Question: I'm trying to understand the following behaviour:
If I have the following data:
| A | B |
| - | - |
| a | 1 |
| b | 2 |
| c | 3 |
If I use '=INDEX($A$1:$B$3,,)'
It will correctly show the whole range.
If I use '=INDEX($A$1:$B$3,1,)'
It will correctly show the data for the first row for both columns.
If I use '=INDEX($A$1:$B$3,SEQUENCE(2),)'
I expect it to show the data for the first two rows for both columns. Instead it shows the data of the first two rows, not showing data for the second column.
How come INDEX loses the column reference here?

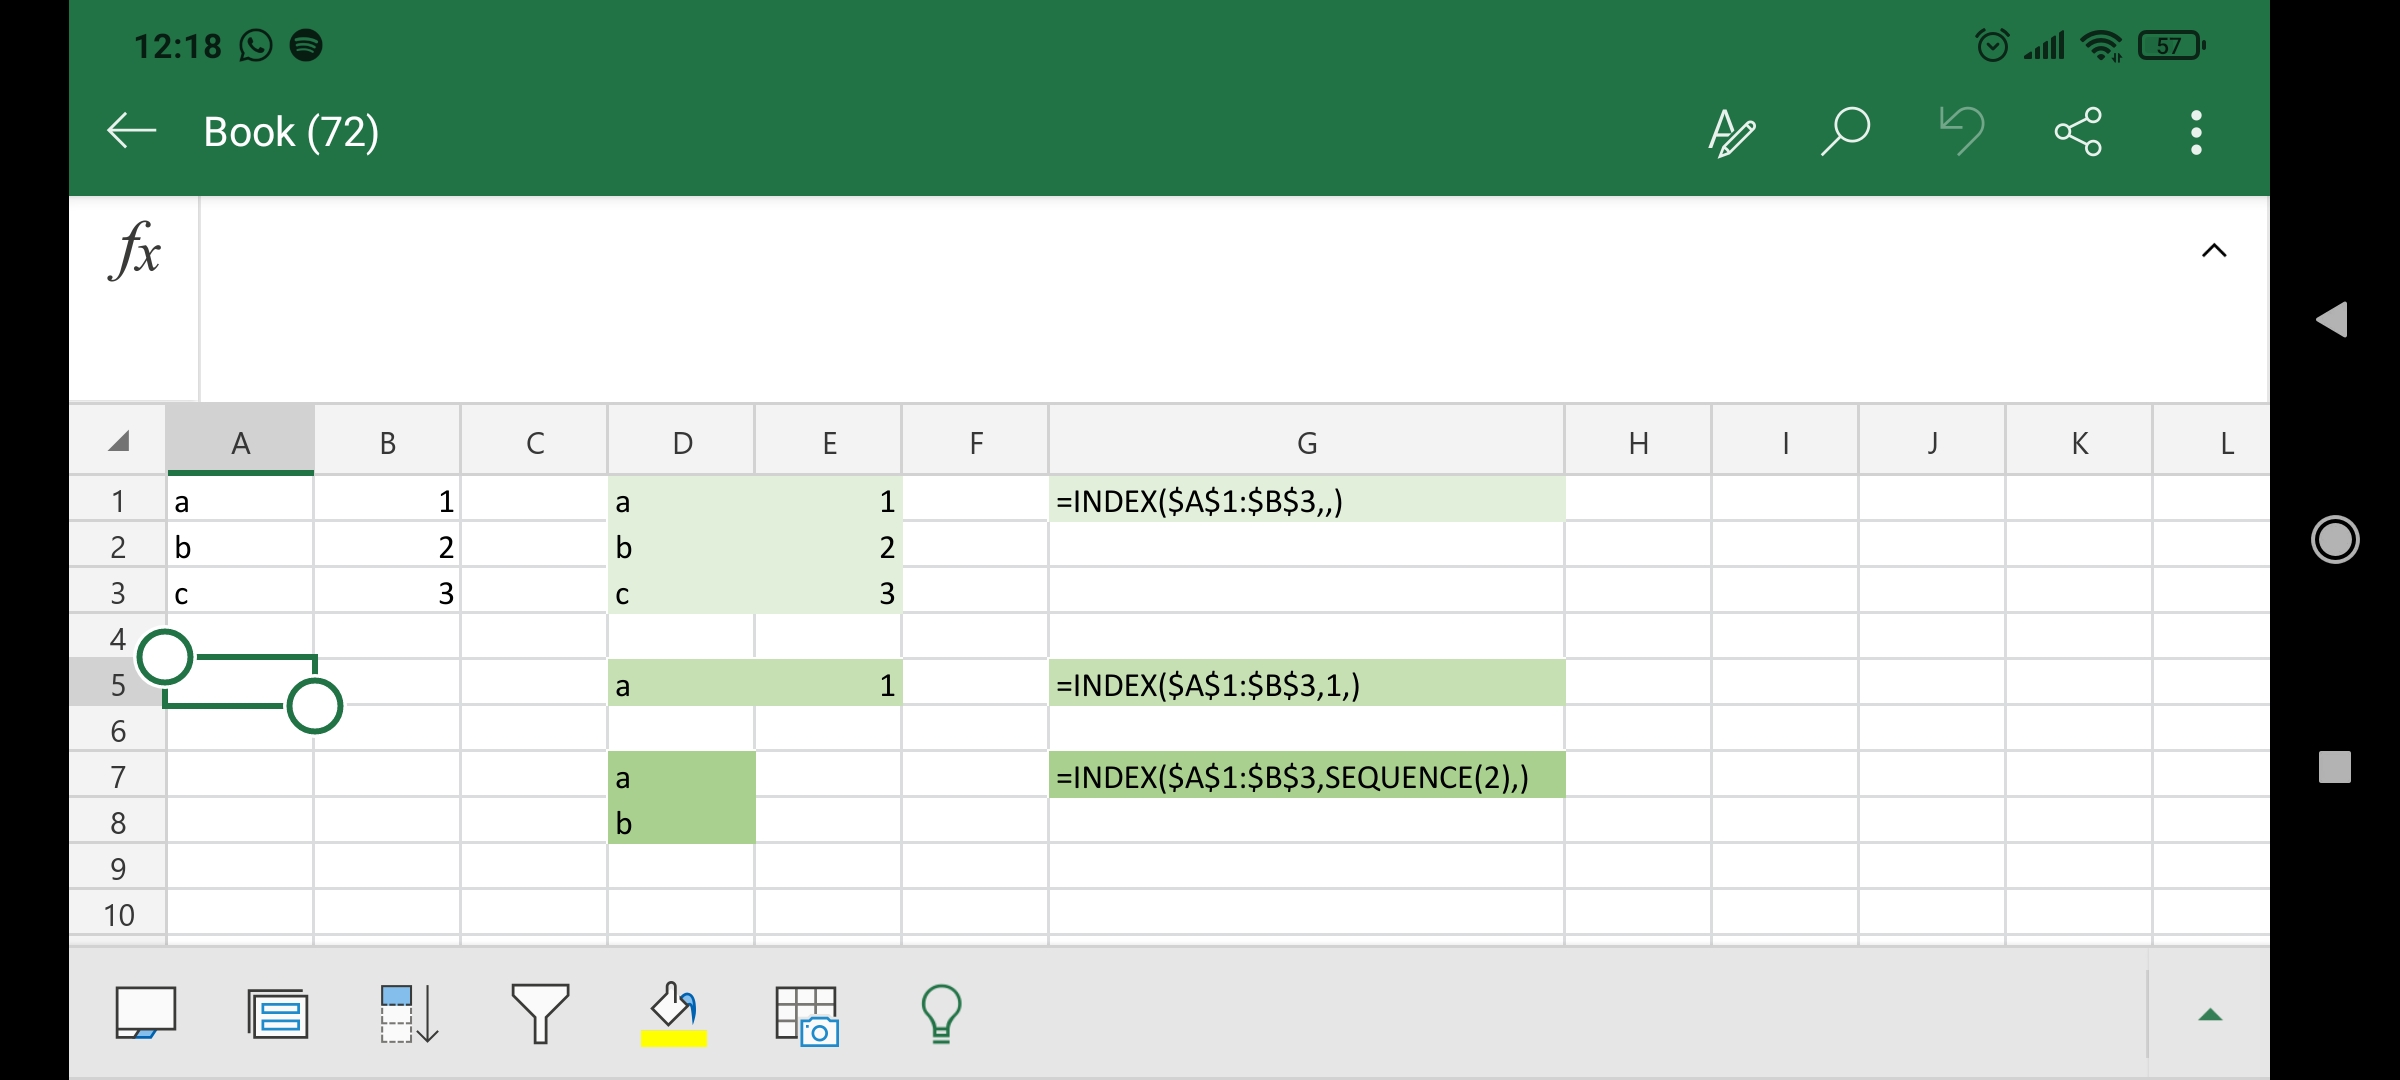
Answer: 'INDEX' reads its parameters as a pair of lists.
For example, using array constants, you can type:
'''
=INDEX(A1:B3,{1,3},{1,2})
'''
which gives:
because Excel reads this as '{1,1}, {3,2}'.
With 'SEQUENCE', an array constant is returned, and so 'SEQUENCE(2)' returns '{1;2}'. When used twice, Excel processes '{1,1};{2,2}'.
You can use 'SEQUENCE' to return a vertical array constant, such as
'''
SEQUENCE(1,2)
'''
which returns '{1,2}'.
Now it works:
'''
=INDEX(A1:B3,SEQUENCE(2),SEQUENCE(1,2))
'''
Or, using a mix of horizontal and vertical array constants
'''
=INDEX(A1:B3,{1;2},{1,2})
'''
Ref:
> <URL>Create one and two-dimensional array constants